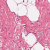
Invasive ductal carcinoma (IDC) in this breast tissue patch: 0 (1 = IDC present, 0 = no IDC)